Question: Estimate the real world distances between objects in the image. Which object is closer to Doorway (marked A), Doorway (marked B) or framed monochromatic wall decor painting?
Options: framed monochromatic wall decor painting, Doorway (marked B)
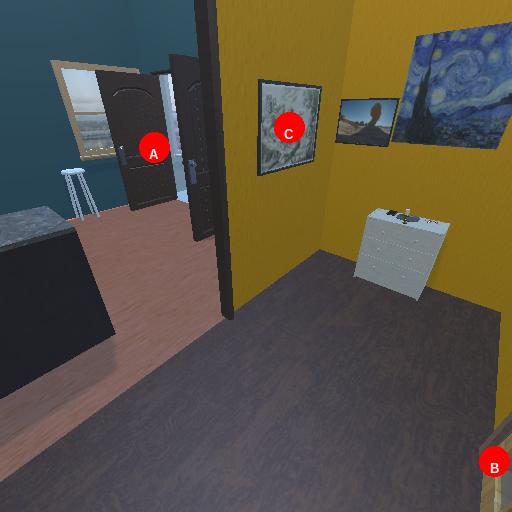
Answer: framed monochromatic wall decor painting